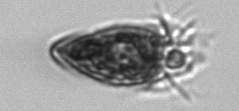
Label: Strombidium_tintinnodes